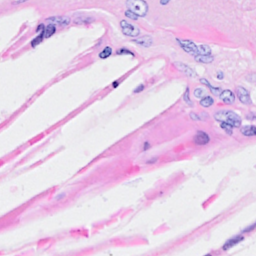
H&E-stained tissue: Breast